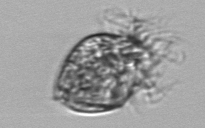
Label: Strombidium_morphotype1